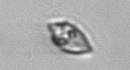
Label: Oxytoxum